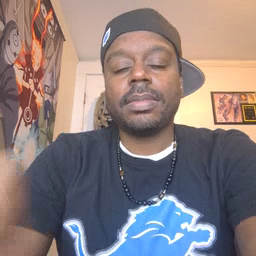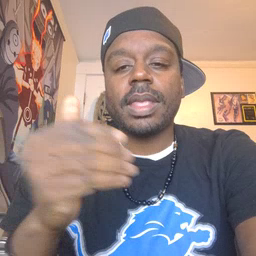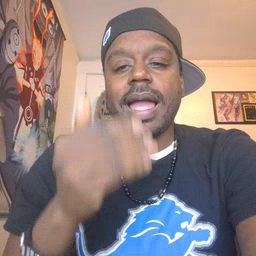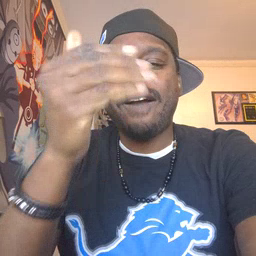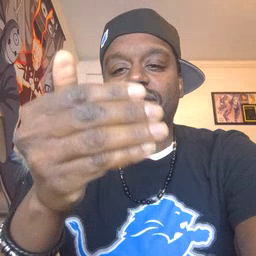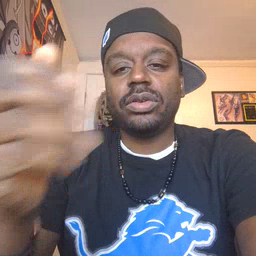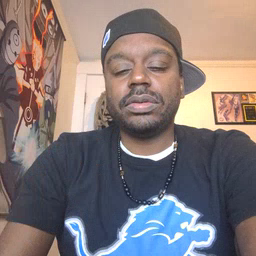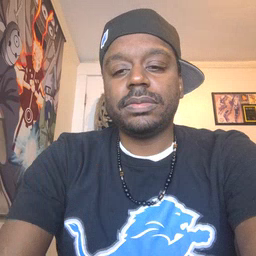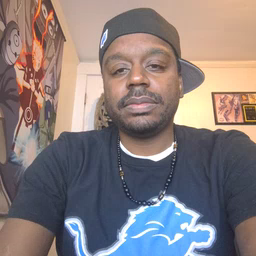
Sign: after